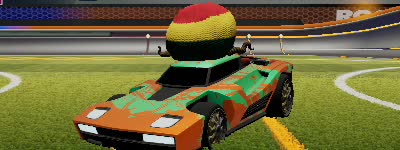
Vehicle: breakout